Identify the transformations in the second image compared to the first.
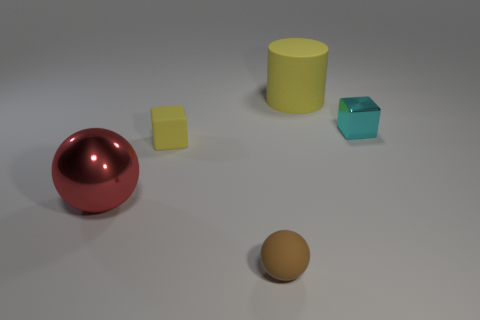
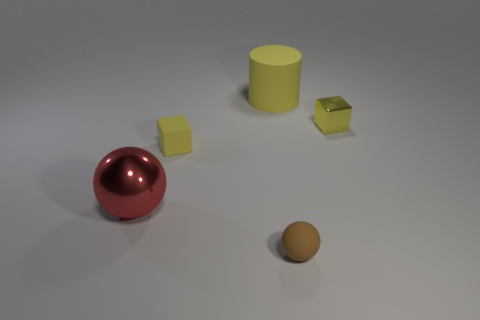
the small cyan object turned yellow
the shiny cube changed to yellow
the tiny cyan shiny thing changed to yellow
the cyan metal object became yellow
the small cyan metal block that is to the right of the tiny ball turned yellow
the cyan metal object turned yellow
the tiny cyan shiny cube that is on the right side of the tiny ball became yellow
the small cyan shiny cube that is behind the tiny yellow matte thing became yellow